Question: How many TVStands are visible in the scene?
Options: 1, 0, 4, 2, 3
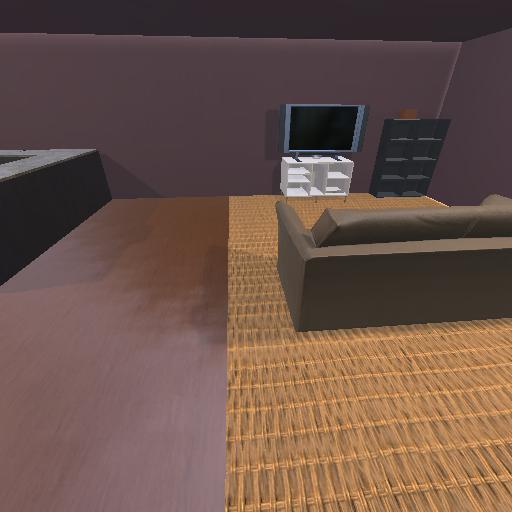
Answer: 1